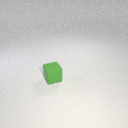
small green rubber cube